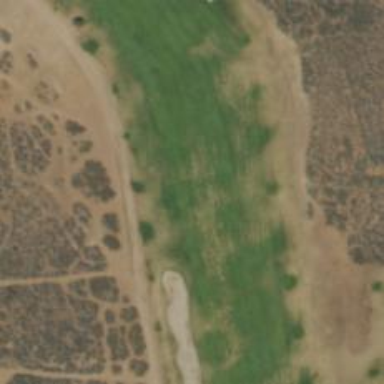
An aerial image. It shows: Golf hole.